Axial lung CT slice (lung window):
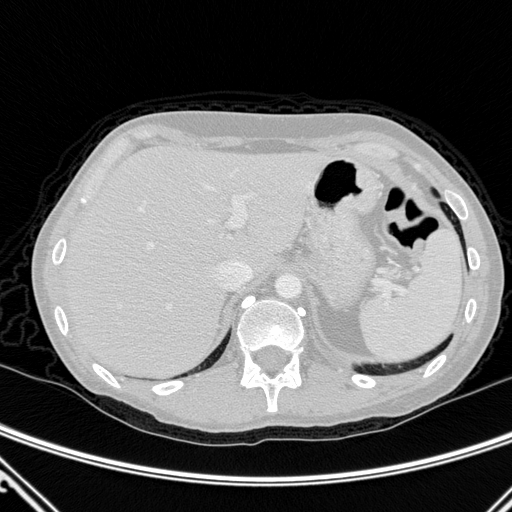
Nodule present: no